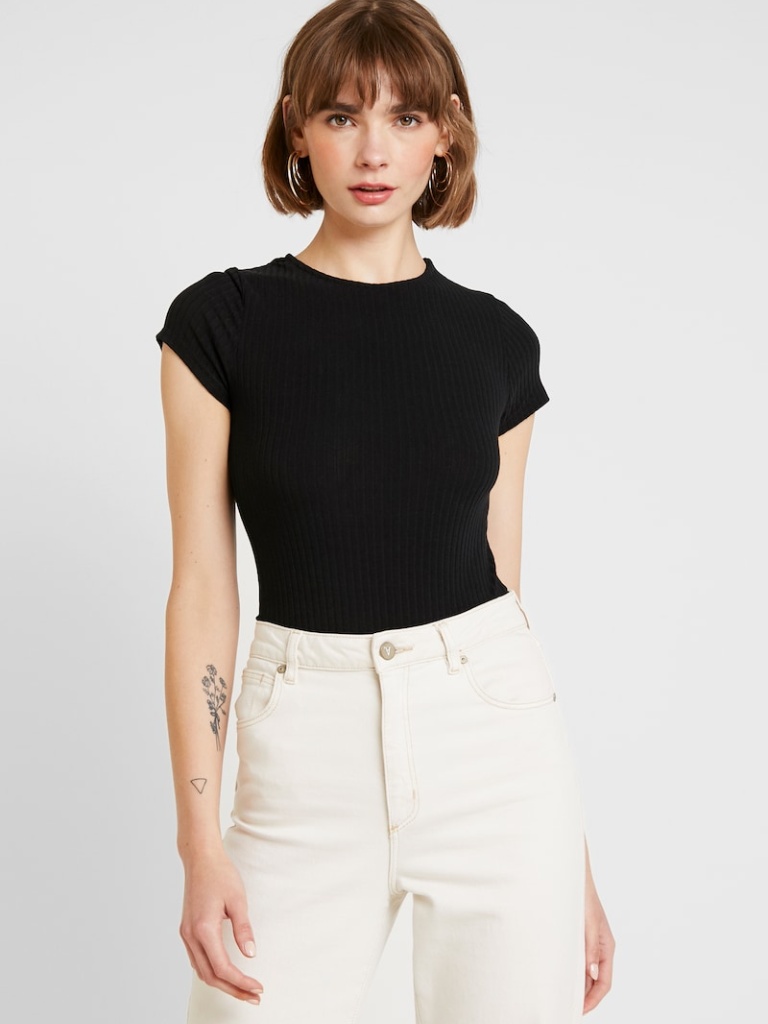
knit tight short sleeve hip length Fully Tucked in crew bodysuit